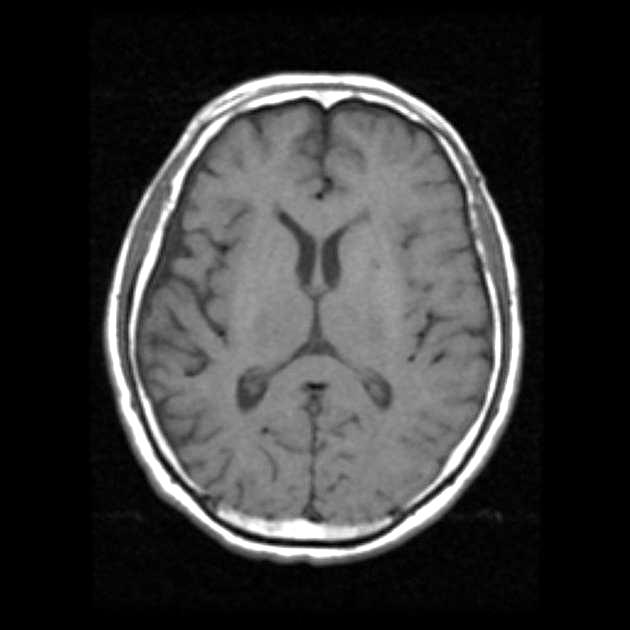
Label: notumor